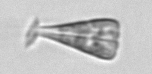
Label: Licmophora